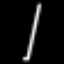
Label: line